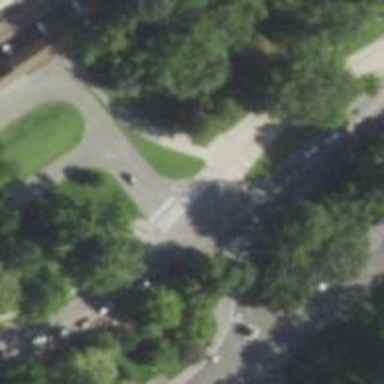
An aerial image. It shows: Marked asphalt cycleway with crossing.